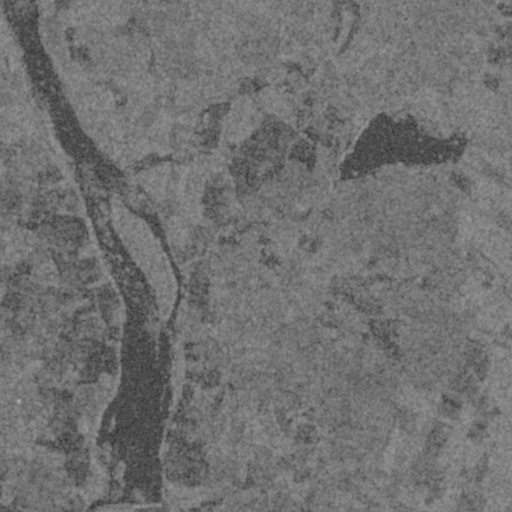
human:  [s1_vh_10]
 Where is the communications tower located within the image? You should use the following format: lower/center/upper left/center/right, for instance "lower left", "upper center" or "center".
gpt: The communications tower is located in the lower center of the image.
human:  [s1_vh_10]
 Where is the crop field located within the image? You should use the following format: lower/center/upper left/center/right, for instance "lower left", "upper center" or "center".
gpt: The crop field is located in the left of the image.
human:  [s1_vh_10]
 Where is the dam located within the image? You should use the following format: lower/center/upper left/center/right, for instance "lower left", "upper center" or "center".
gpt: The dam is located in the lower left of the image.
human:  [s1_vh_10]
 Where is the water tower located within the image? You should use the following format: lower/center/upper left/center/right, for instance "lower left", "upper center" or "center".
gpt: The water tower is located in the lower center of the image.
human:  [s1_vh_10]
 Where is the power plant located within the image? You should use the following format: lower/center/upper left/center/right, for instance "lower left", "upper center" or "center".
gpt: There is no power plant in the image.

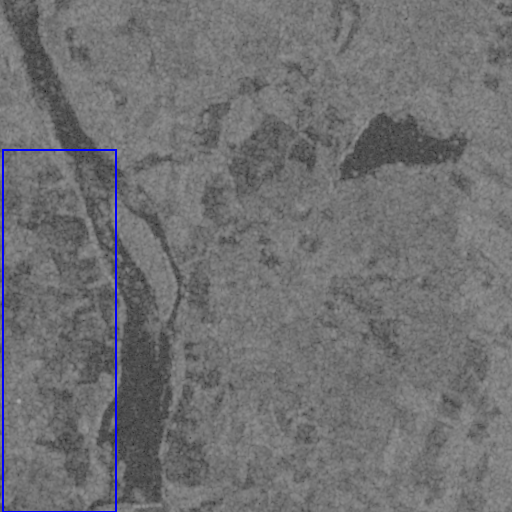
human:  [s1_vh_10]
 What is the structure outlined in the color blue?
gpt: The structure outlined in blue is a crop field.
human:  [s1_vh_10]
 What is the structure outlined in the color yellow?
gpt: There is no yellow outline.